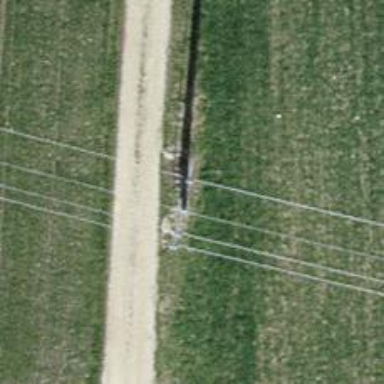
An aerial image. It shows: Three power lines with cables.